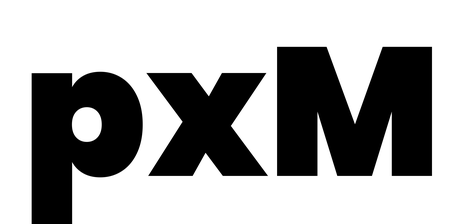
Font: Poppins-Black